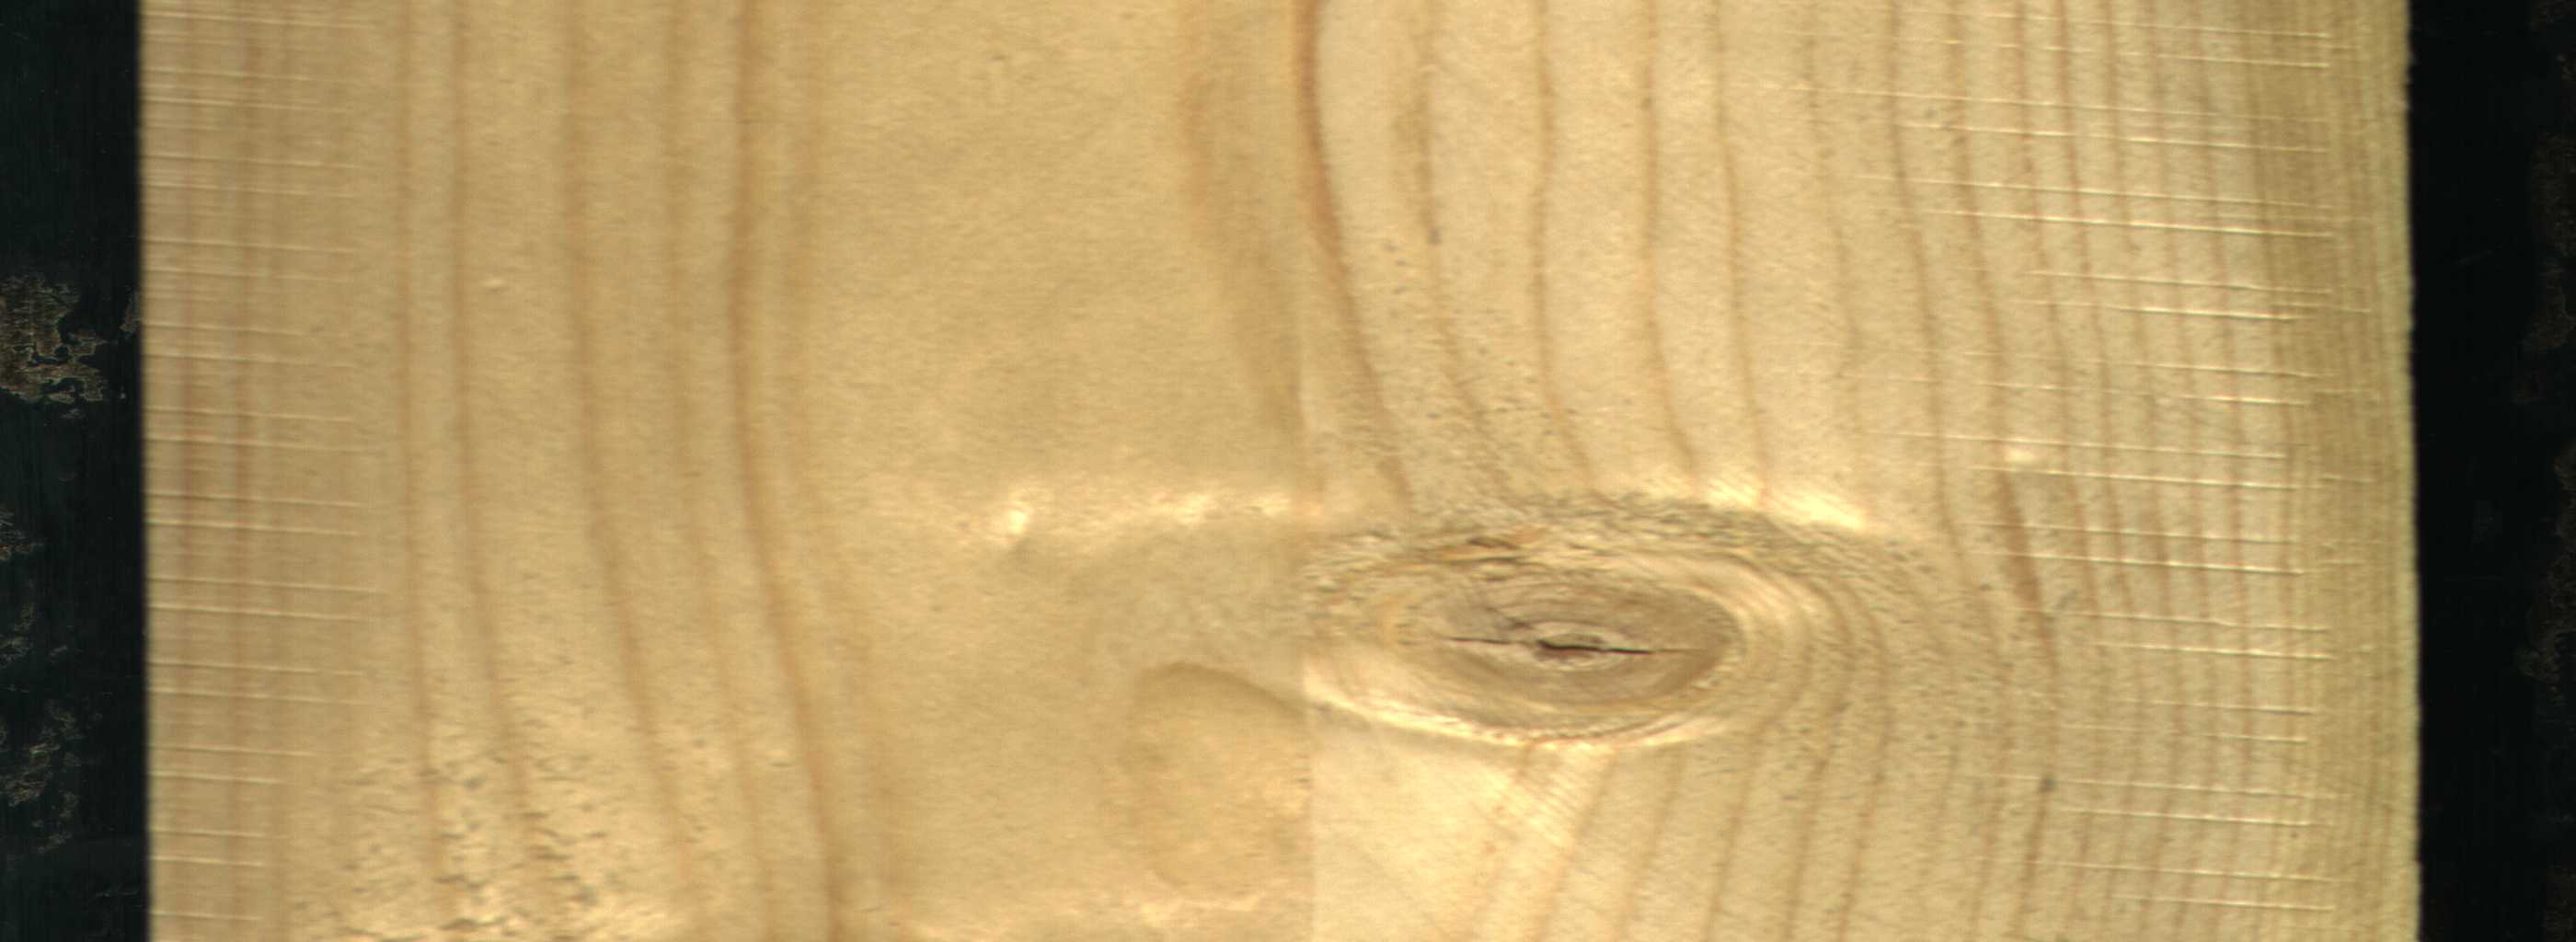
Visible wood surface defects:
knot_with_crack